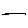
Label: line